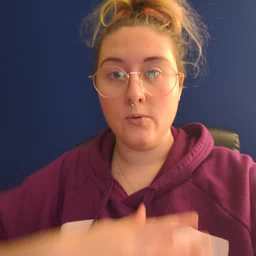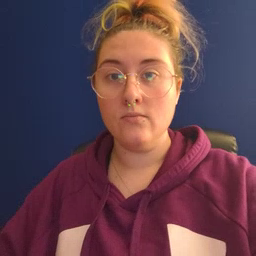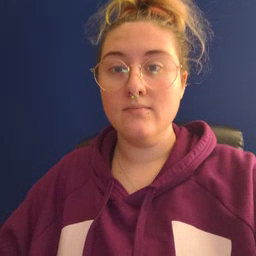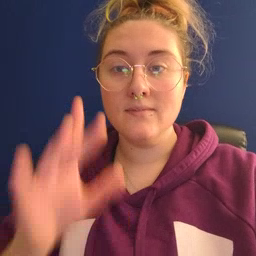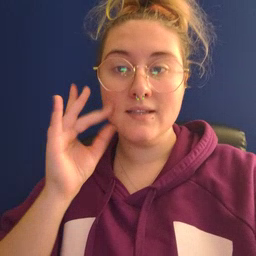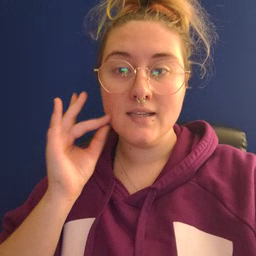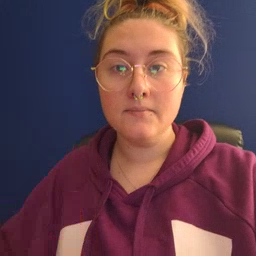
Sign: kitty